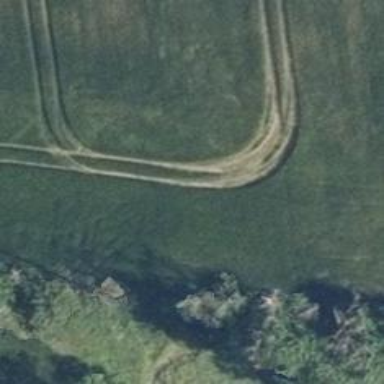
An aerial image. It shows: Track with grade 5 tracktype.